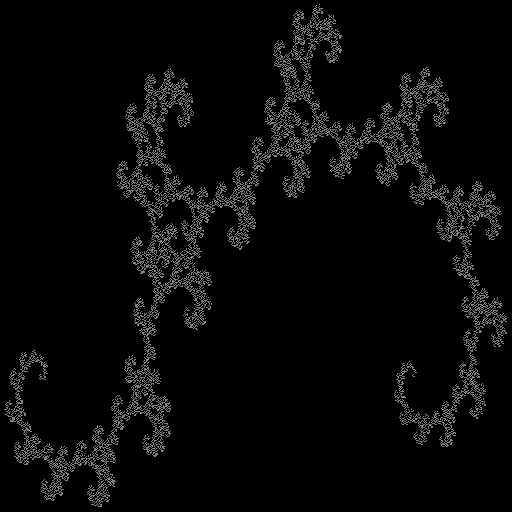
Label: gold_dragon